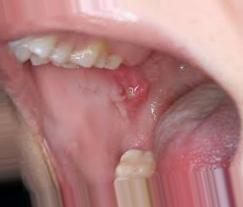
Condition: Mouth Ulcer